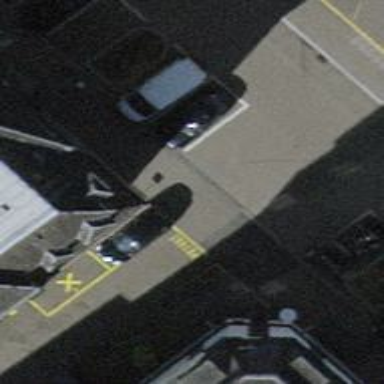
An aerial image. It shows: Unmarked crossing with traffic calming table on the road.